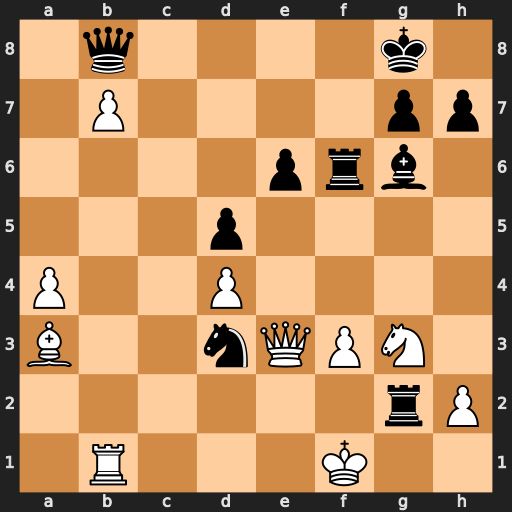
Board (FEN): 1q4k1/1P4pp/4prb1/3p4/P2P4/B2nQPN1/6rP/1R3K2
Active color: w
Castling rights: -
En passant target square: -
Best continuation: Bd6 Qxd6 b8=Q+